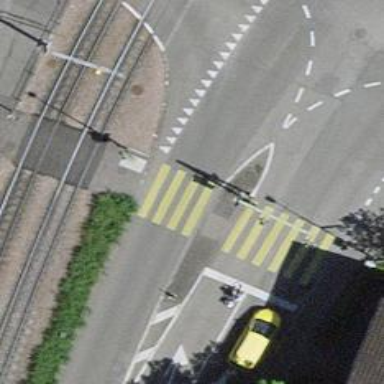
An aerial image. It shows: Road crossing with traffic signals.